Question: i've seen some other answers to this but my textmate is behaving funny. i can't enable the soft tabs, which is getting annoying now that I'm working with haml. any ideas?
attached screenshot, the softtabs option is greyed out. what am I missing?
thanks,
JD

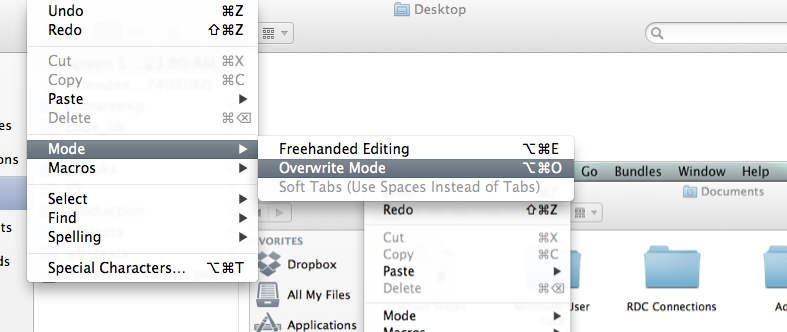
Answer: If you want Soft Tabs enabled everywhere add the following to the '.tm_properties' file in your home dir. If you don't have it just create one.
If you want to enable it for a specific project only simply create a '.tm_properties' file in the project dir.
'''
softTabs = true
tabSize = 4
'''
If you want to enable Soft Tab only for certain file types you can add a section to the file like this:
'''
[ *.coffee ]
softTabs = true
tabSize = 2
'''
I would recommend you to check out how these files work. Here is <URL>.
Also check out <URL> for more info.
As Michael Sheets writes in his answer, it is now possible to save the change through the GUI.